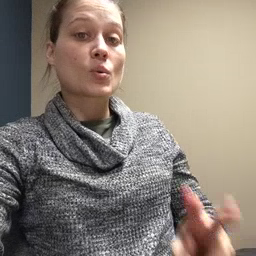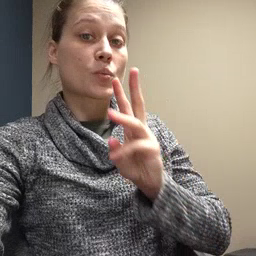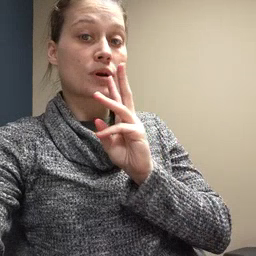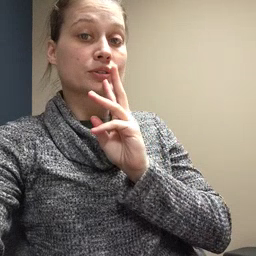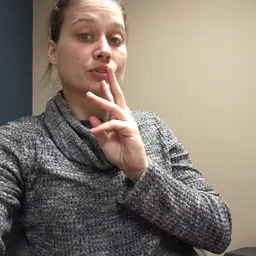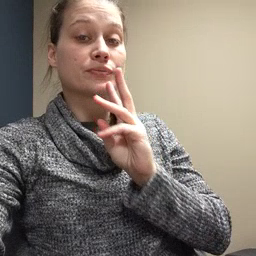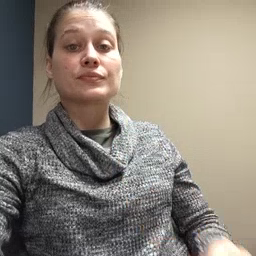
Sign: water